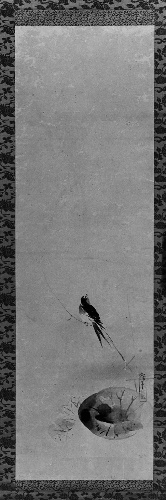
Artist: Kano Naonobu
Artist bio: Japanese, 1607–1650
Date: 17th century
Object type: Hanging scroll
Classification: Paintings
Medium: Hanging scroll; ink on paper
Culture: Japan
Dimensions: 38 3/8 x 11 3/16 in. (97.5 x 28.4 cm)
Department: Asian Art
Credit line: Rogers Fund, 1953
Accession year: 1953
Repository: Metropolitan Museum of Art, New York, NY
Tags: Birds